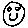
Label: smiley face